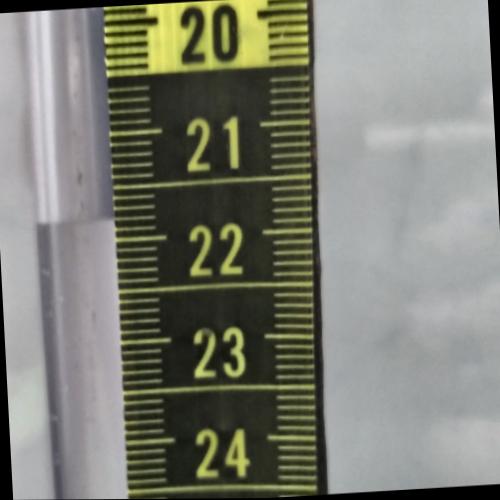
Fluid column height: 21.8 cm